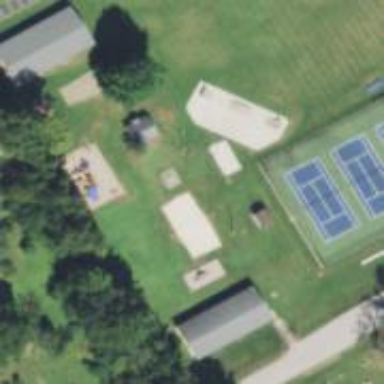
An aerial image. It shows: Volleyball court on leisure land pitch.